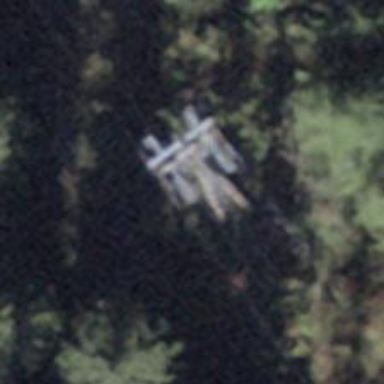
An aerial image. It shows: Cable car.